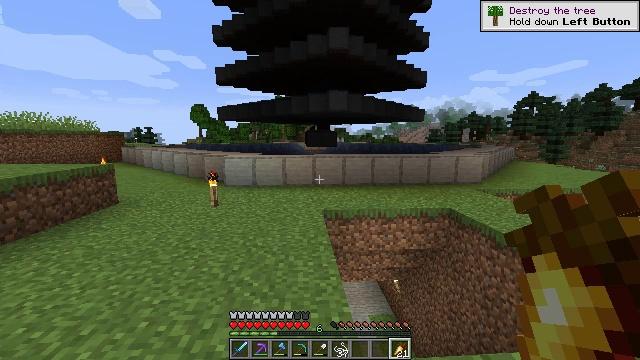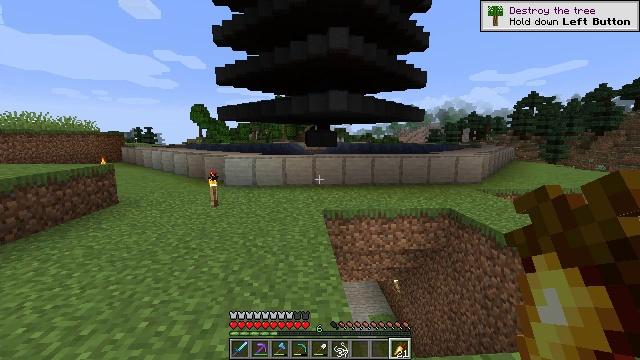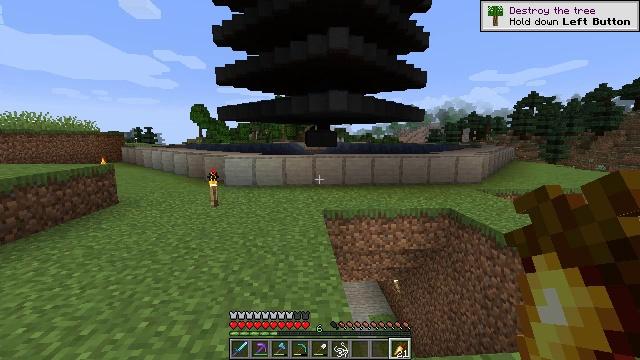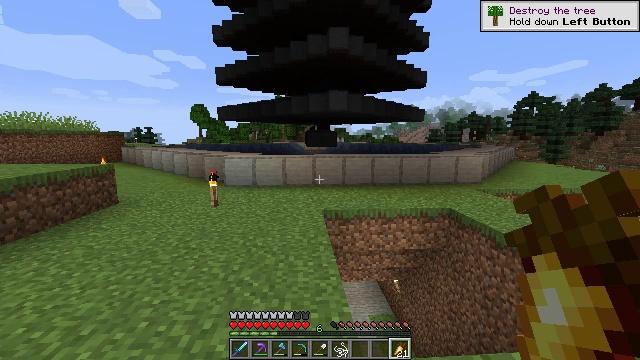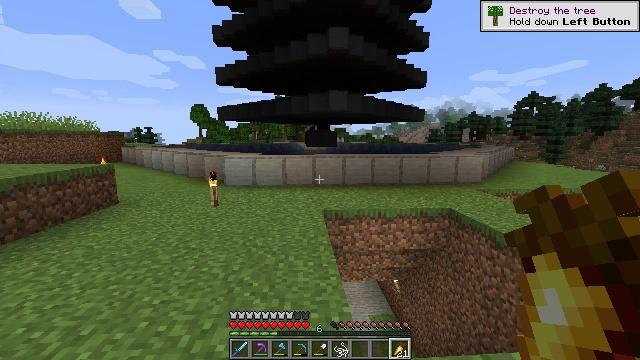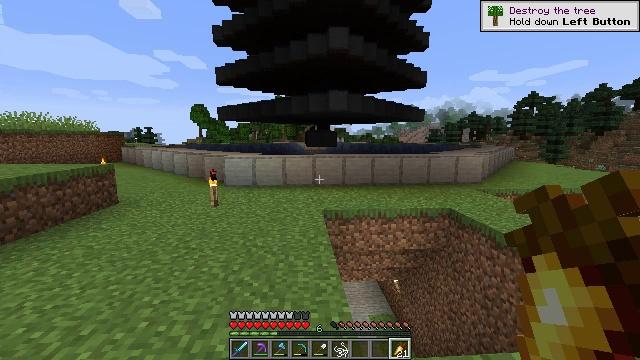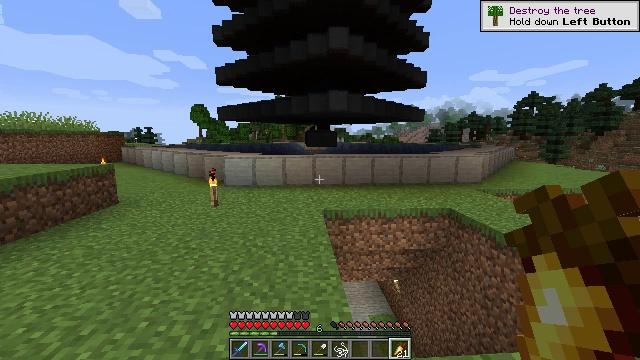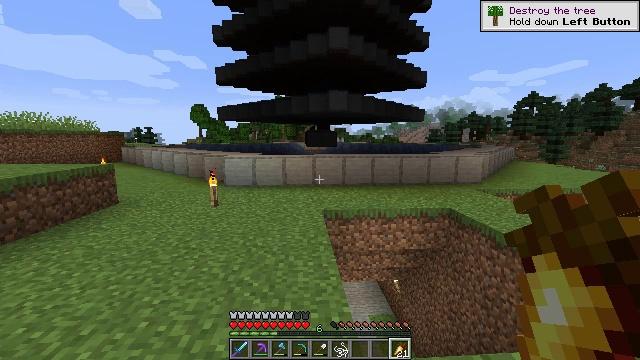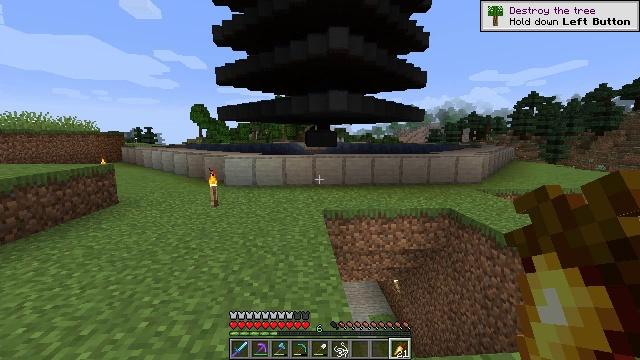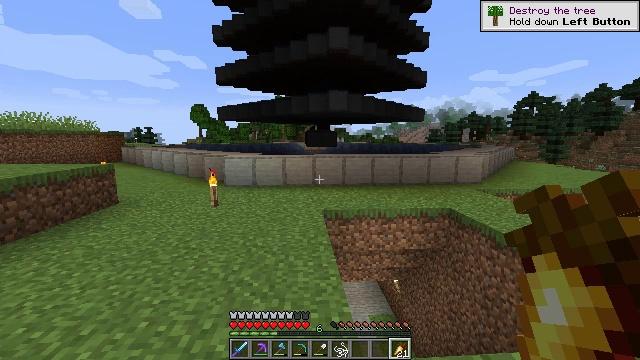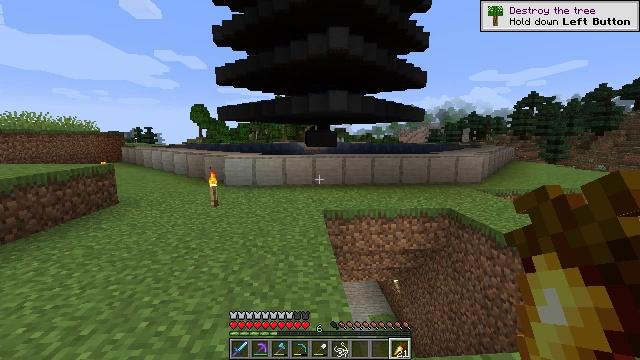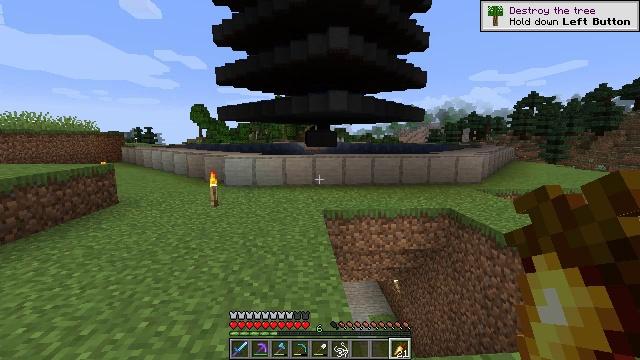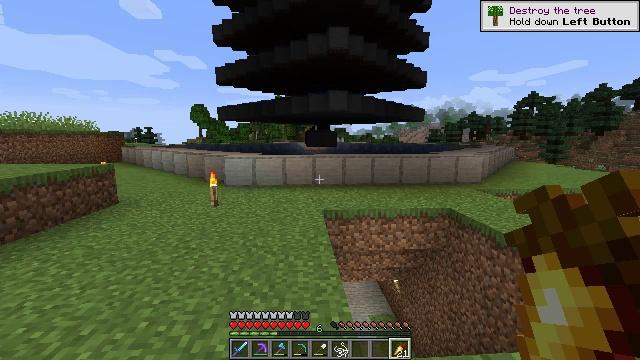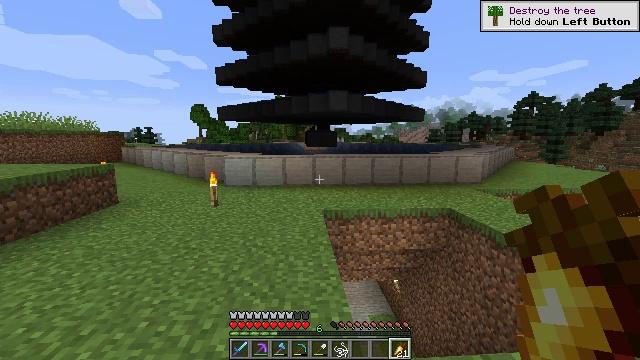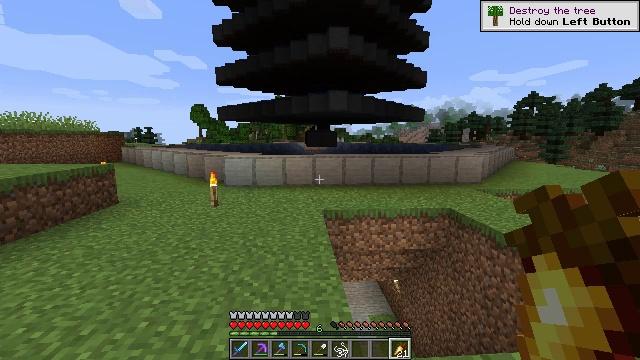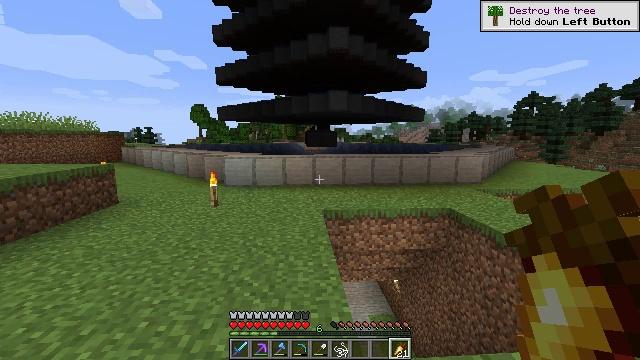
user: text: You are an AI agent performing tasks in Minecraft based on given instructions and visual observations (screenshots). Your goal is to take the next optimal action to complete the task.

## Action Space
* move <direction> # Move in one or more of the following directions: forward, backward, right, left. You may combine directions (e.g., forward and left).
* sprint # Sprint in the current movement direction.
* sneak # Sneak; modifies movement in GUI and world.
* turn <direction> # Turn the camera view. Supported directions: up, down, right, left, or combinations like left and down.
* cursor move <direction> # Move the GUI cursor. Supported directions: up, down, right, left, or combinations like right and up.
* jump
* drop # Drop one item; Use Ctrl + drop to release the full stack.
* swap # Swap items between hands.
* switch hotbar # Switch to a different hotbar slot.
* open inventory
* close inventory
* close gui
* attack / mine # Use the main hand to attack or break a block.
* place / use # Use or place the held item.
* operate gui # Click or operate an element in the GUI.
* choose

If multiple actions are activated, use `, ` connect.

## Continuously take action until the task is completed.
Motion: motion action
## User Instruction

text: Use the furnace to smelt stone into smooth stone.
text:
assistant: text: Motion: no_op
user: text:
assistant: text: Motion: no_op
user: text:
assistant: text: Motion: no_op
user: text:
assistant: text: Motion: no_op
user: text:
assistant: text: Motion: no_op
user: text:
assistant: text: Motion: no_op
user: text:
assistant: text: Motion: no_op
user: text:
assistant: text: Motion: no_op
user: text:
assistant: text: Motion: no_op
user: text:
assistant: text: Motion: no_op
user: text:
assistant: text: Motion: no_op
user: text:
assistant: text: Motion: no_op
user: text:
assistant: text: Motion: no_op
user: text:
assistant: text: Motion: no_op
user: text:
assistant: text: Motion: no_op
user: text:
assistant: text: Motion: no_op
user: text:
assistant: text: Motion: no_op
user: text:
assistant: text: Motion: no_op
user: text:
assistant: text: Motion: no_op
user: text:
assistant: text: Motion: no_op
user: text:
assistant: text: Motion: no_op
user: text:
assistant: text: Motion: no_op
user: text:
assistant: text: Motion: no_op
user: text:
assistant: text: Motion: no_op
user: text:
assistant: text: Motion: no_op
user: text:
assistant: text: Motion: no_op
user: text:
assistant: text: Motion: no_op
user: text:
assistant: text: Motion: no_op
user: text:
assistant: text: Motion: no_op
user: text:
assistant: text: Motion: no_op